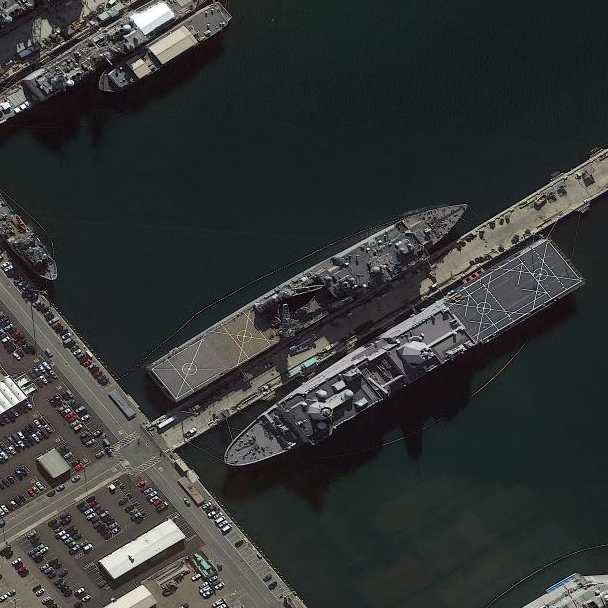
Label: combat